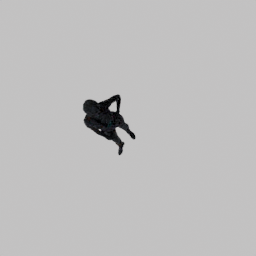
Label: people